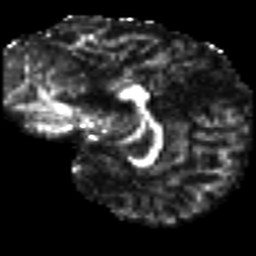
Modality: FA
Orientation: sagittal
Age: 38
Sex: male
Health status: healthy
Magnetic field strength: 3 T
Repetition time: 8.4 s
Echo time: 0.0926 s